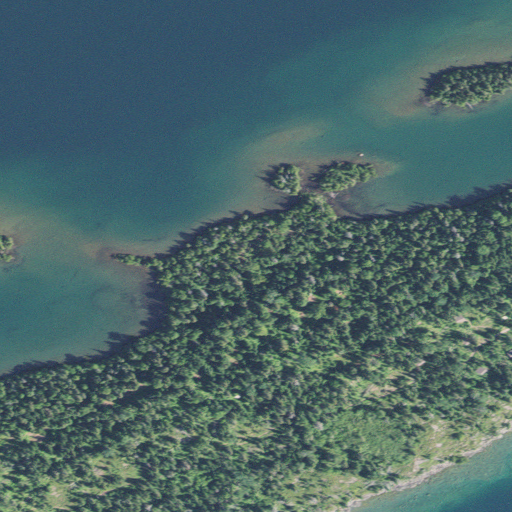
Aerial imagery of cape in Michigan named Moose Point containing open water, evergreen forest, mixed forest, herbaceous wetlands, grassland, woody wetlands, shrub, and barren land